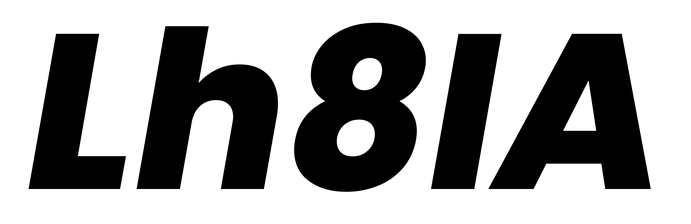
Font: Poppins-ExtraBoldItalic